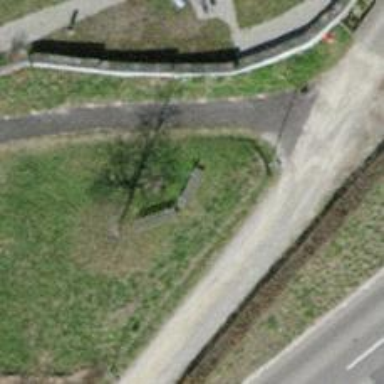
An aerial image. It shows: Brown bench in the vicinity.